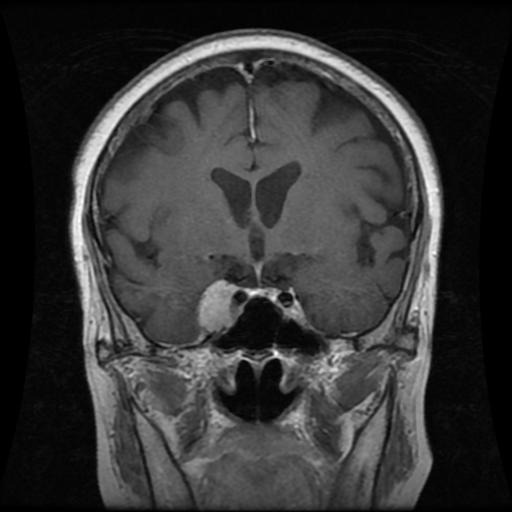
Label: meningioma